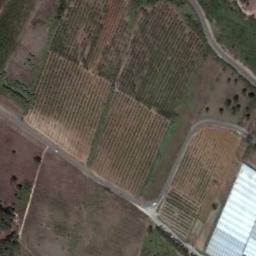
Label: terrace